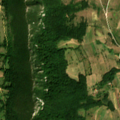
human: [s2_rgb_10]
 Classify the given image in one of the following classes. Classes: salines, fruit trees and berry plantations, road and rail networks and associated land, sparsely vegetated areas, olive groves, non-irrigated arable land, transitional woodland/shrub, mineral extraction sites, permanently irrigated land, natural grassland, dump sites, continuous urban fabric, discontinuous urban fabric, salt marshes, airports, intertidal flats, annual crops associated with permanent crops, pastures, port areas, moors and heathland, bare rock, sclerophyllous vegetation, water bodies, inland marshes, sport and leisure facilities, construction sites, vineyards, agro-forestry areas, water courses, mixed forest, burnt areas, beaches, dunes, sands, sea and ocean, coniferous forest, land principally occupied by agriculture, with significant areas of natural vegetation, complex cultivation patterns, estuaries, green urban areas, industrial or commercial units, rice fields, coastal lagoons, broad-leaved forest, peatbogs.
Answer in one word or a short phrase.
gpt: complex cultivation patterns, land principally occupied by agriculture, with significant areas of natural vegetation, broad-leaved forest, transitional woodland/shrub